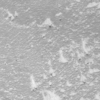
Label: not_dusty